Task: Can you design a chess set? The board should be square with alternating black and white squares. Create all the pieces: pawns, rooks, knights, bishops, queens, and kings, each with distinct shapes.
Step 3048:
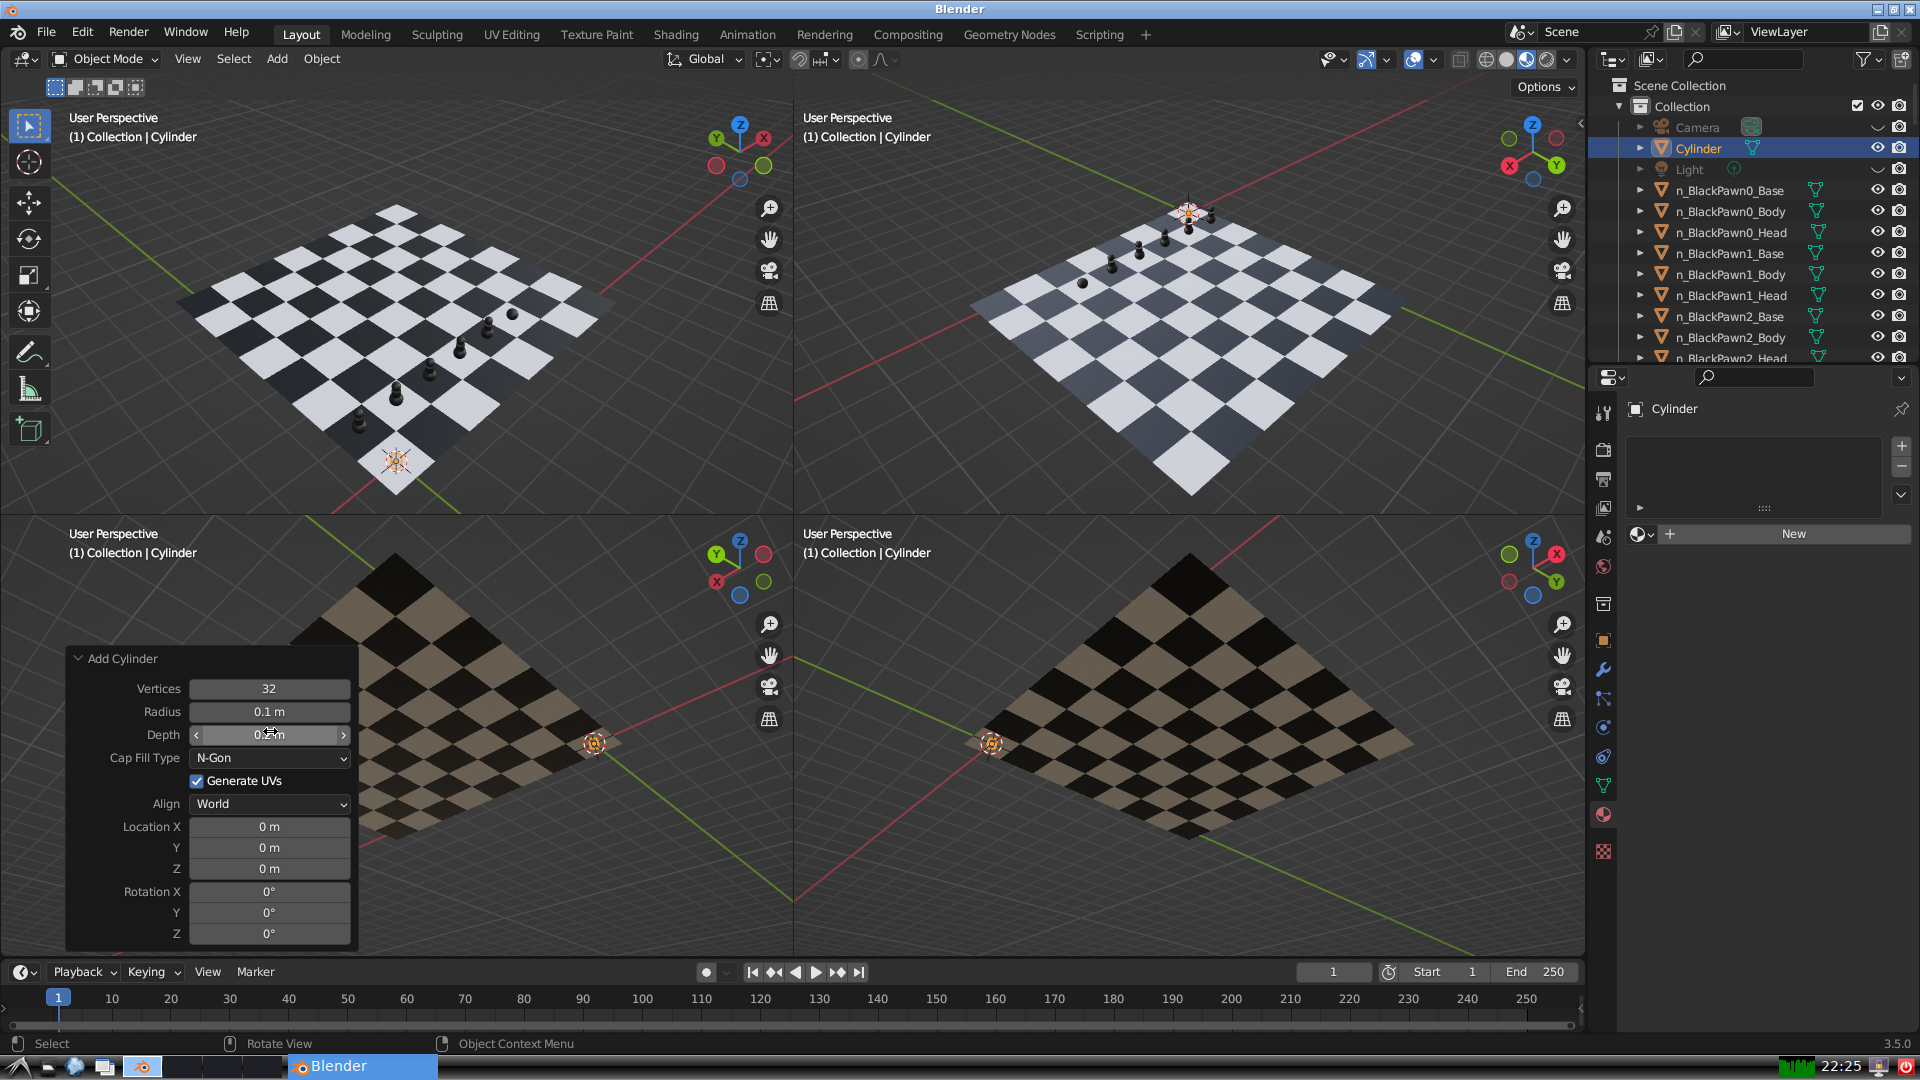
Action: {"mouse_move": [270, 824]}